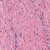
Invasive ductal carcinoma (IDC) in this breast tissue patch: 0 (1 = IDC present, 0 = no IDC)